Interaction volume radius: 10 \u00c5
Interaction volume height: 10 \u00c5
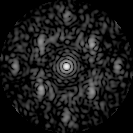
Disorder parameter: 0.5658